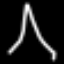
Label: The Eiffel Tower